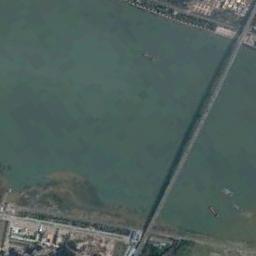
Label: bridge